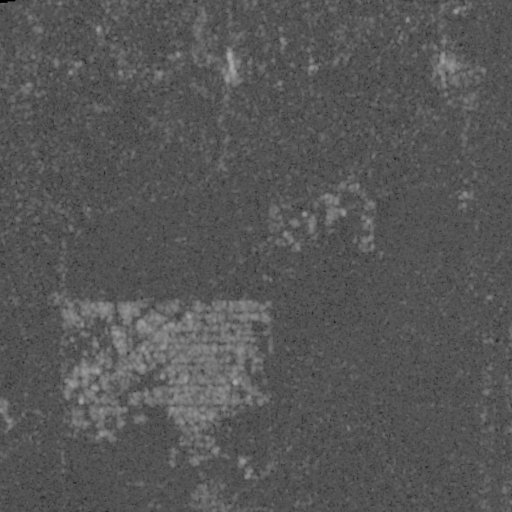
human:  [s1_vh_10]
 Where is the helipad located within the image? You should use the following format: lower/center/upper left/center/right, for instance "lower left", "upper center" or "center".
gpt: The helipad is located in the upper right of the image.
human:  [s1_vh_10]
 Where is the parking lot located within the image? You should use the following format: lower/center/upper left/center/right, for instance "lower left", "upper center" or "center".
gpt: The parking lot is located in the upper right of the image.
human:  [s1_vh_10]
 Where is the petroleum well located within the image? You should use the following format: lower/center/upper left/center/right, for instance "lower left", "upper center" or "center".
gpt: The petroleum well is located in the upper right of the image.
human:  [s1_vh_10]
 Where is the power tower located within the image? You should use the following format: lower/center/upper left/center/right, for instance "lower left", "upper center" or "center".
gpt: The power tower is located in the lower right of the image.
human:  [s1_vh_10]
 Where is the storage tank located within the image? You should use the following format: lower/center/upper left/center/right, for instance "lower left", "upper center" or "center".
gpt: The storage tank is located in the upper right of the image.
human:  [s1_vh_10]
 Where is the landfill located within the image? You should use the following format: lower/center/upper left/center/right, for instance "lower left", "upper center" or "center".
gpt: There is no landfill in the image.

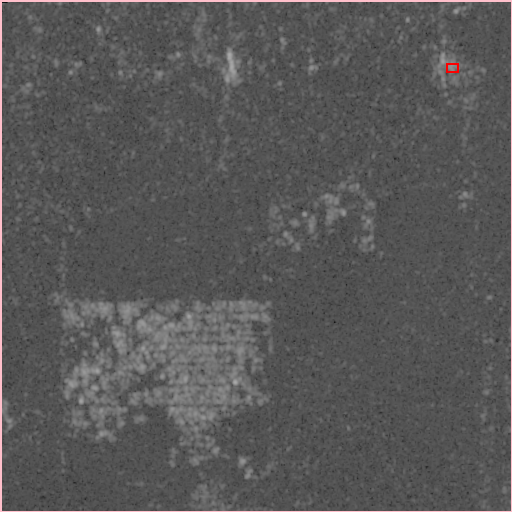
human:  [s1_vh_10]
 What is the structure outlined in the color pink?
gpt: The structure outlined in pink is a crop field.
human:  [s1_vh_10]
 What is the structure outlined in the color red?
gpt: The structure outlined in red is a building.
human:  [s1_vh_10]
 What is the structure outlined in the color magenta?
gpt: There is no magenta outline.